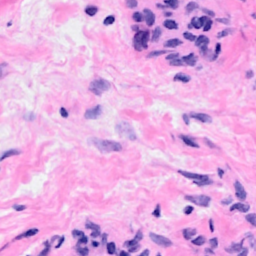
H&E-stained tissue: Breast